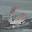
Label: 6